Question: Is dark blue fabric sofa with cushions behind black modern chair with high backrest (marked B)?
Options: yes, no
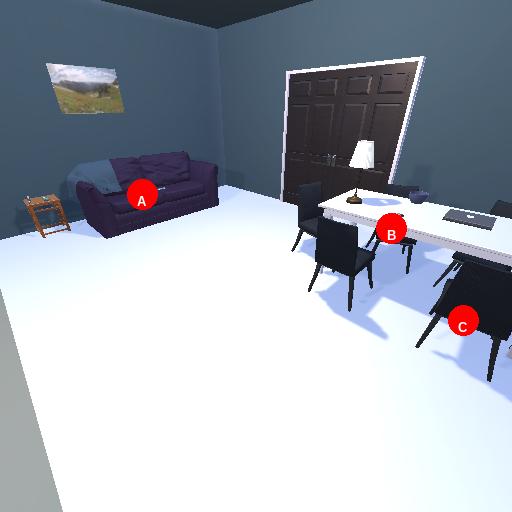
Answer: yes